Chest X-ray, PA view. Patient: 55 years old, sex M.
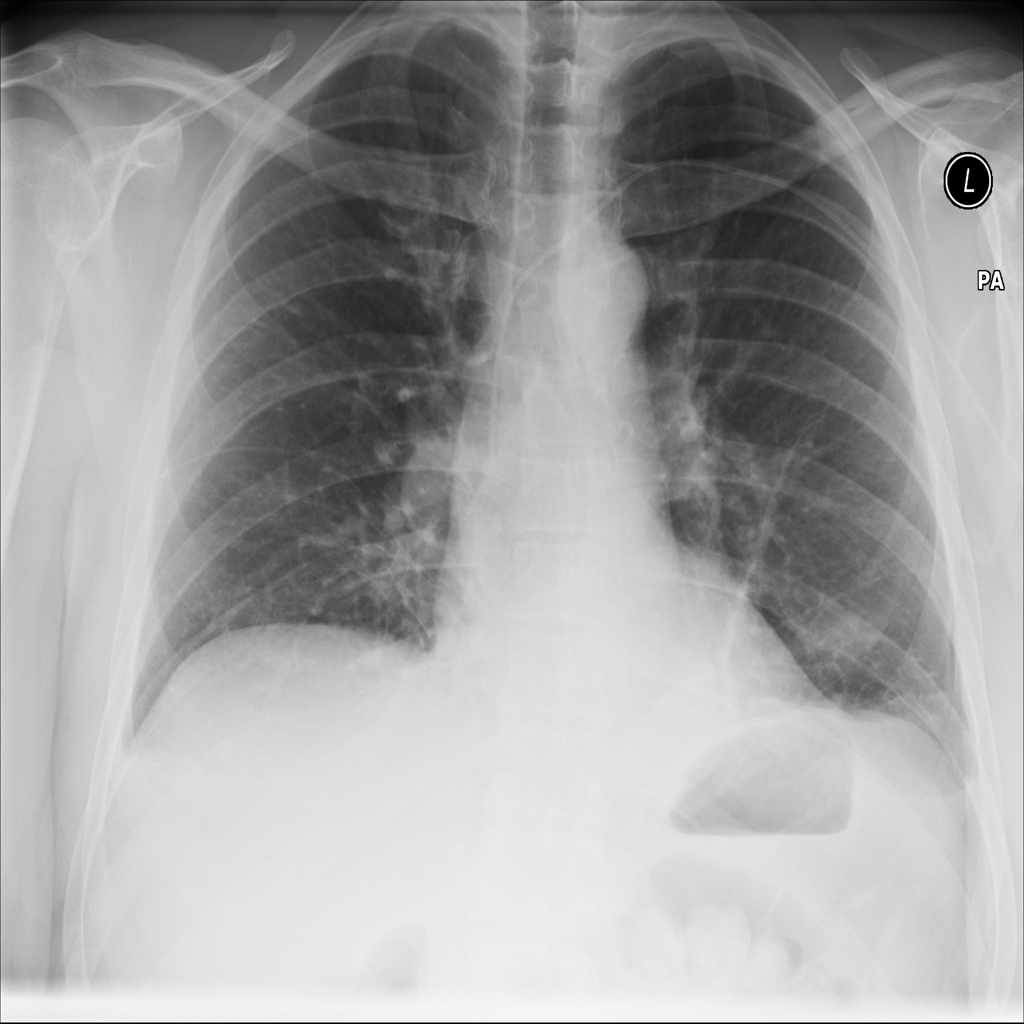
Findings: Atelectasis, Effusion